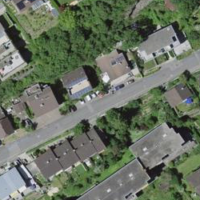
EUNIS habitat code: 55
Species observed at this site:
Lathyrus vernus